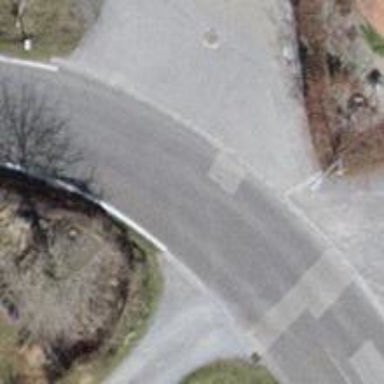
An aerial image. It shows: Asphalt road classified as tertiary.